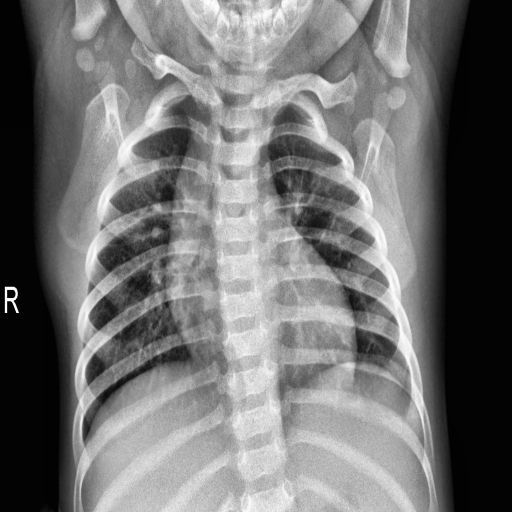
Finding: NORMAL